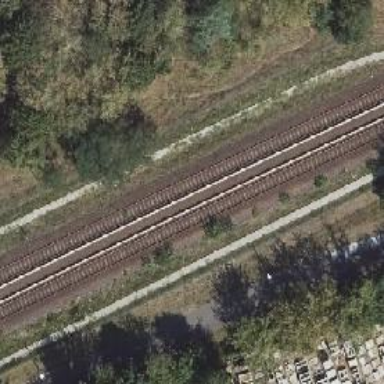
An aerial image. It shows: Rail line with bottom electrification.